Interaction volume radius: 10 \u00c5
Interaction volume height: 25 \u00c5
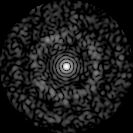
Disorder parameter: 0.8374